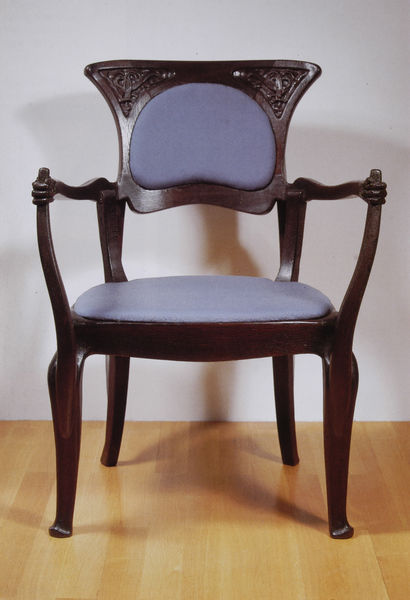
Titel: Armlehnstuhl mit plastischen "Arm"-Lehnen
Künstler: Bernhard Pankok
Standort: Frankfurt (am Main)
Institution: Museum für Kunsthandwerk
Schlagwörter: blau, dunkel, schatten, sitzen, braun, holz, licht, schwarz, stuhl, weiss, ornament, wand, hände, möbel, rückenlehne, sessel, stoff, rund, beine, hellblau, wellen, armlehne, lehne, sitz, parkett, lila, violett, bezug, jugendstil, polster, wohnung, handarbeit, dekor, ornamente, verzierung, poliert, fliessend, foto, intarsien, schnitzerei, griffe, biedermeier, macintosh, armlehnen, polsterung, antik, empire, wohnen, mahagoni, geschnitzt, sitzpolster, brlau, dunkelholz, gewellt, laminat, polierung, polsterbezug, schreinerarbeit, sitzmöbel, wohnmöbel